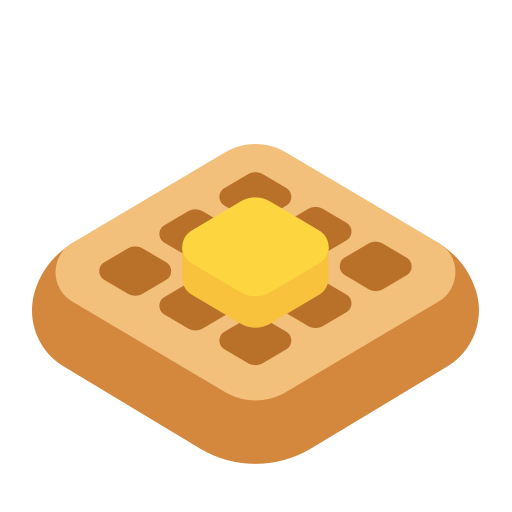
waffle flat